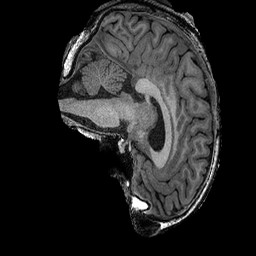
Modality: T1w
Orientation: sagittal
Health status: ill
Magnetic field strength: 3 T